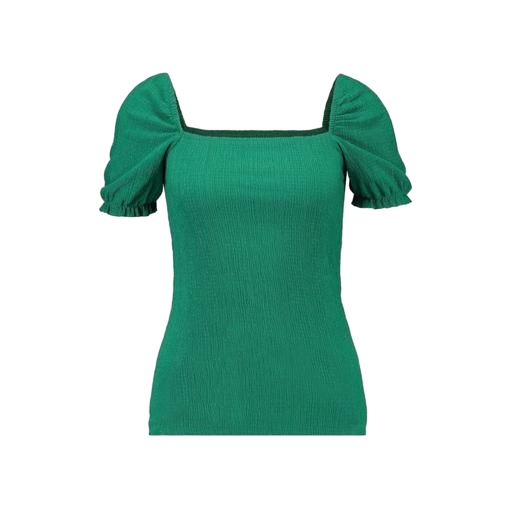
green short-sleeve top, green skinny-fit stretch polo shirt, green lolita cold-shoulder t-shirt, white background